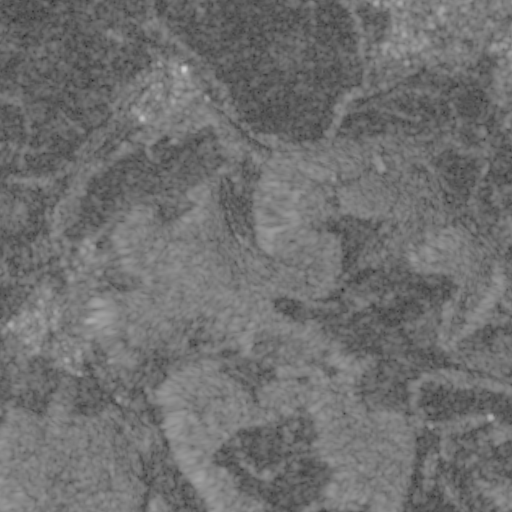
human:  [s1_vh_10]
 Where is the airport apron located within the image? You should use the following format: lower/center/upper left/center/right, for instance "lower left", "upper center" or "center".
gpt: The airport apron is located in the lower right of the image.
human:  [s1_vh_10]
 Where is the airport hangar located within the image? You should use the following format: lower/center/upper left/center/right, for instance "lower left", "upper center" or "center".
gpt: The airport hangar is located in the lower right of the image.
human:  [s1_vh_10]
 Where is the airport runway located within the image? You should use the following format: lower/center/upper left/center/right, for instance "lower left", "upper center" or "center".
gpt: The airport runway is located in the lower right of the image.
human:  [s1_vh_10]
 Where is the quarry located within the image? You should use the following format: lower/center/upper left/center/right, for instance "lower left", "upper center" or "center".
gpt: The quarry is located in the lower center of the image.
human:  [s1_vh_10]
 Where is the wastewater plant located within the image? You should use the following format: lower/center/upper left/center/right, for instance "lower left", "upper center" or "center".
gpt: The wastewater plant is located in the upper right of the image.
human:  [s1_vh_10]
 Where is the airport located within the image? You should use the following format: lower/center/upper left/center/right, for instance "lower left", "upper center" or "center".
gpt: There is no airport in the image.

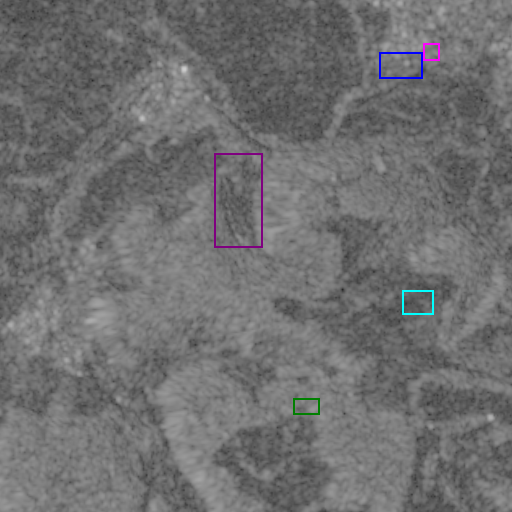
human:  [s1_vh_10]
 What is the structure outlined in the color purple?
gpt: The structure outlined in purple is a crop field.
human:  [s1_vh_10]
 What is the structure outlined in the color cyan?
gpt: The structure outlined in cyan is a park.
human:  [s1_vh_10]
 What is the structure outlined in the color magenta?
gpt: The structure outlined in magenta is a parking lot.
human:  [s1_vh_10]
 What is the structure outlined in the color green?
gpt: The structure outlined in green is a quarry.
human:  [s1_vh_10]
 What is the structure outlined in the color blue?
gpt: The structure outlined in blue is a wastewater plant.
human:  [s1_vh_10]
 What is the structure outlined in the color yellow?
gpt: There is no yellow outline.